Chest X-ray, AP view. Patient: 57 years old, sex M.
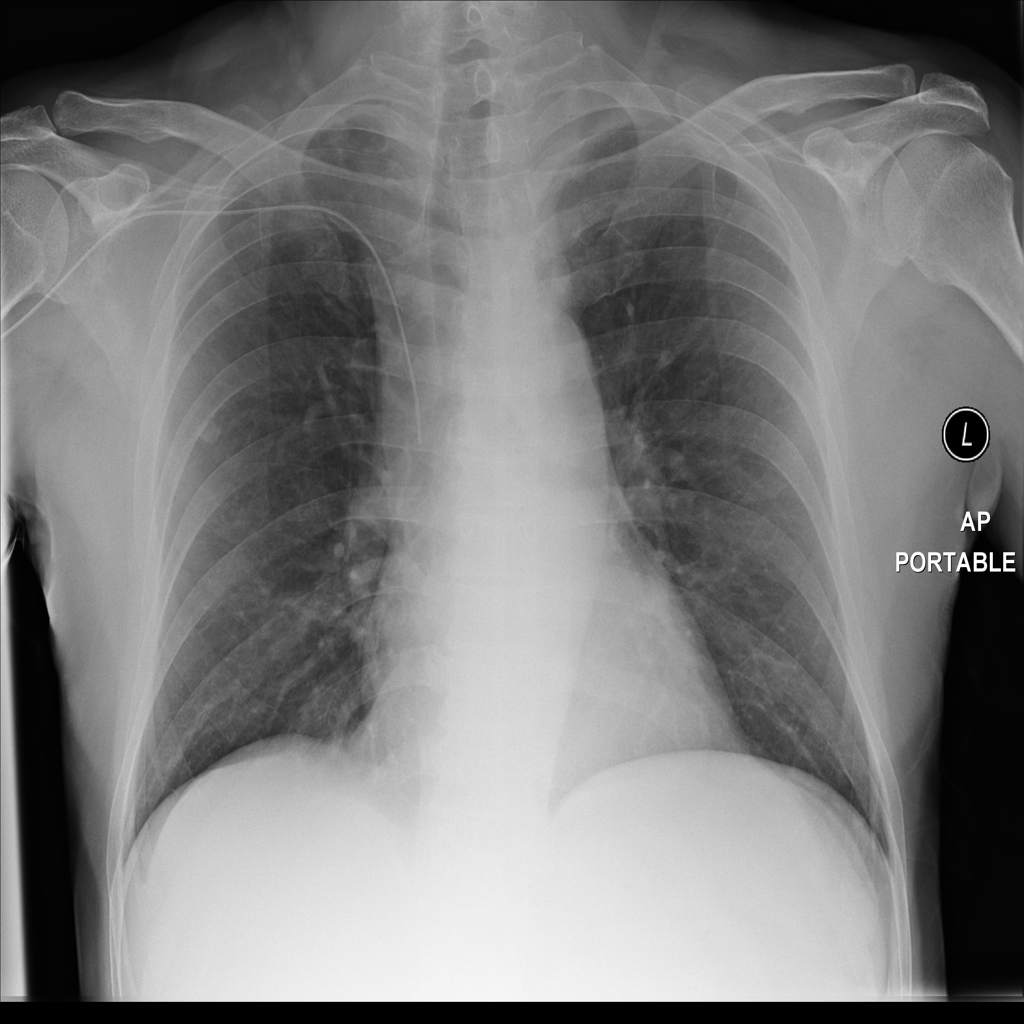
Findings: No Finding